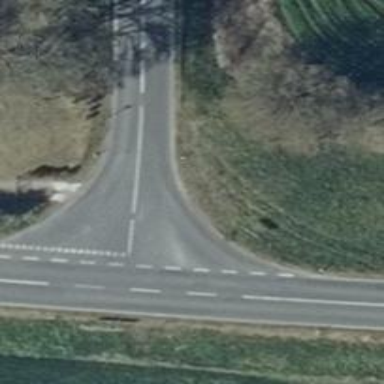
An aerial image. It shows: Secondary road with asphalt surface.